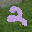
Label: 2